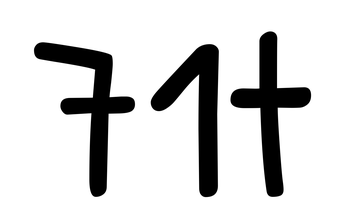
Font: PatrickHand-Regular